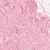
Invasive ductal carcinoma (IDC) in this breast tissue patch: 0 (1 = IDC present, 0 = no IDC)